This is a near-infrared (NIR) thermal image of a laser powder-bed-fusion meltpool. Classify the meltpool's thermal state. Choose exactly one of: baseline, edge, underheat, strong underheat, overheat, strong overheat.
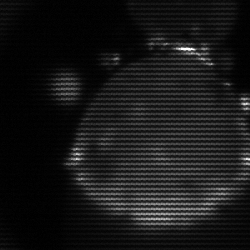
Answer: edge